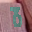
Label: 8